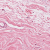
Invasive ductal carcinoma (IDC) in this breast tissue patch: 0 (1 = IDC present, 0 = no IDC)